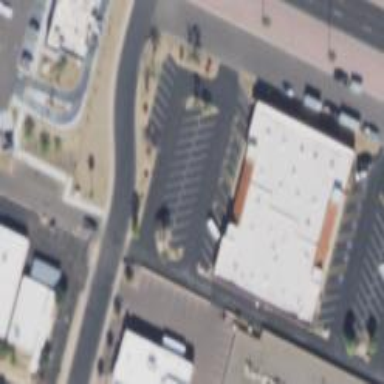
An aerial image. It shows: Parking space.